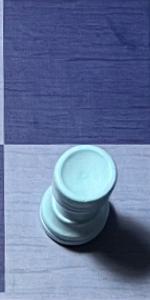
Label: Rook_White